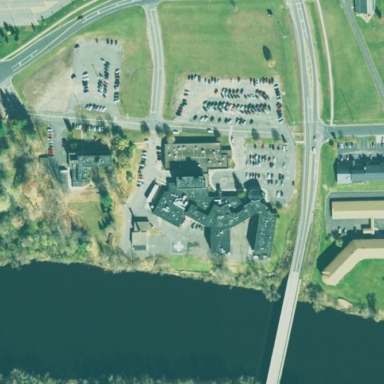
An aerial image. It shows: Hospital building.